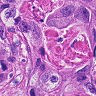
Metastatic tissue present: yes